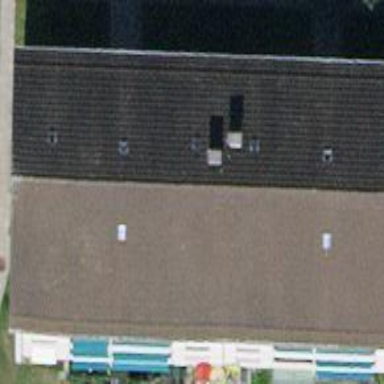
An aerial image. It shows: Gabled roof apartment building with tile roofing.